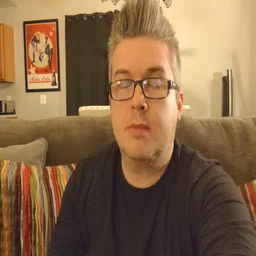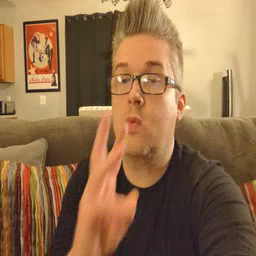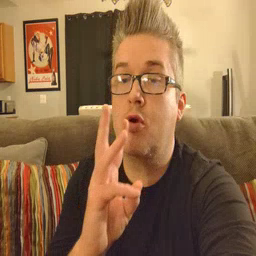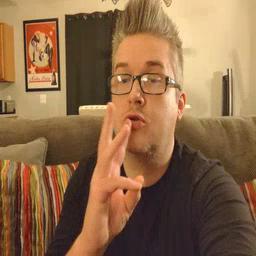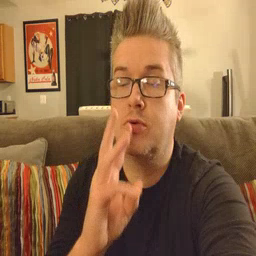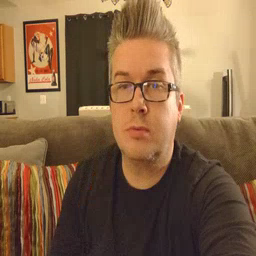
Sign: water